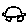
Label: car